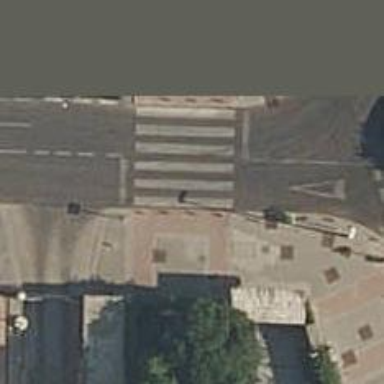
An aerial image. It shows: Zebra crossing on the road.